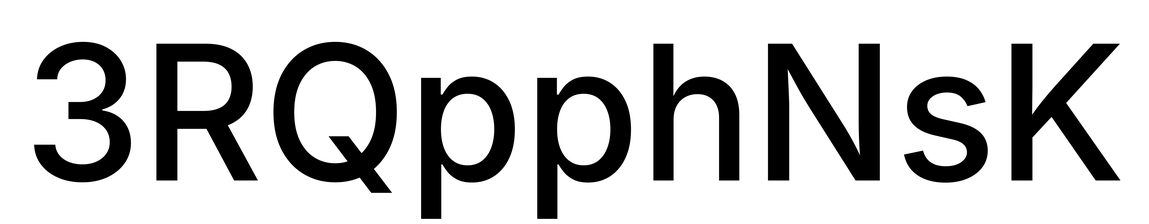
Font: Inter_Medium